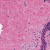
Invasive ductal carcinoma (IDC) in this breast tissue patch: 0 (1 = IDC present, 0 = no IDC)